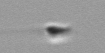
Label: flagellate_morphotype3